Aerial crown-view tile of a tropical tree (Barro Colorado Island, Panama), acquired 20250616:
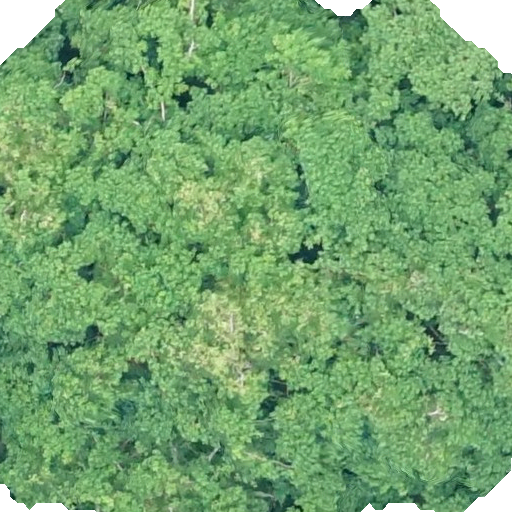
Species: Hura crepitans
GBIF accepted scientific name: Hura crepitans
Crown area: 443.981 m²